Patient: sex F, age 55
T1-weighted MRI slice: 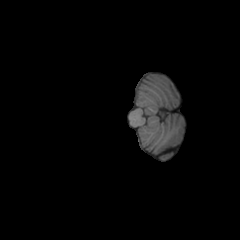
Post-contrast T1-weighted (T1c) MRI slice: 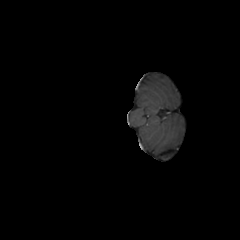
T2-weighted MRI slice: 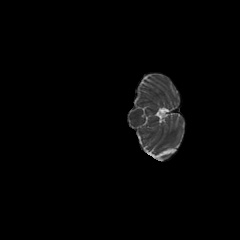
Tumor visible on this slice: no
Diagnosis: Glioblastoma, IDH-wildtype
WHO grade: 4